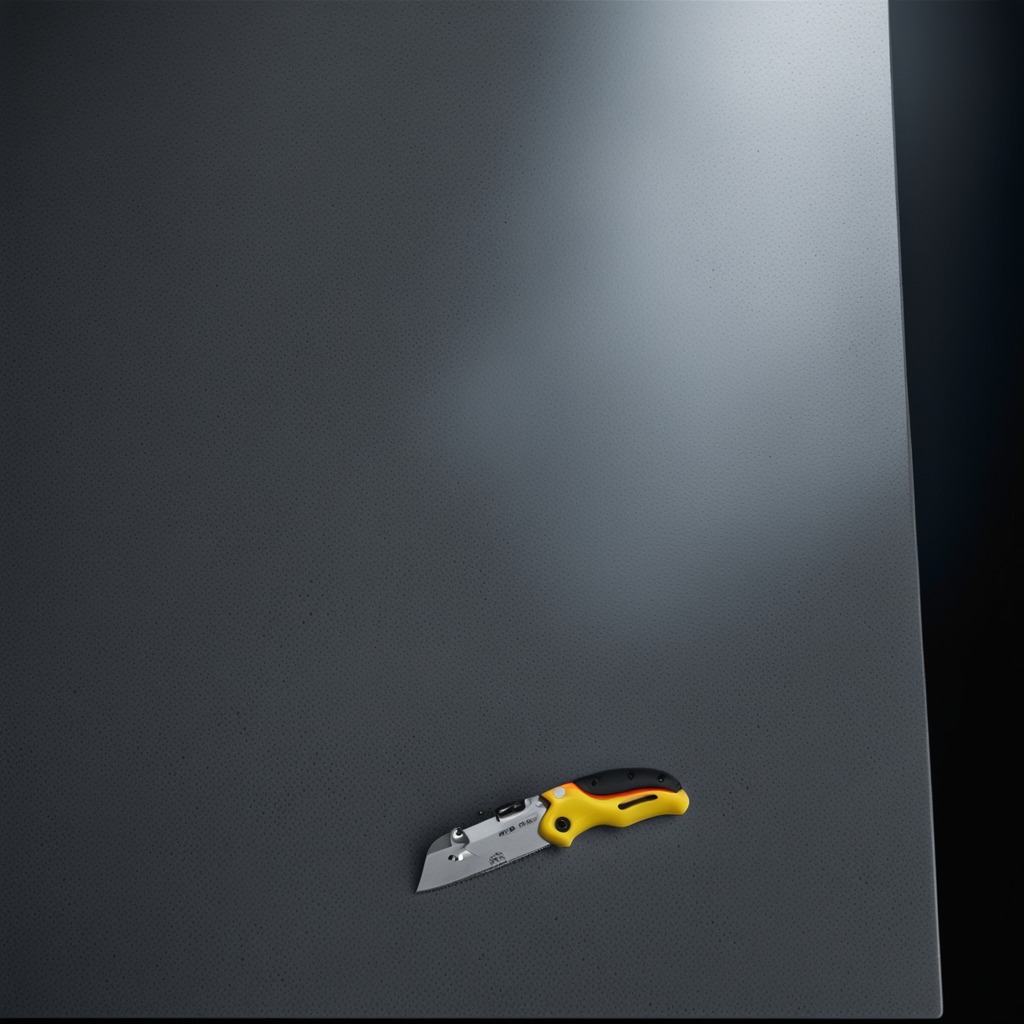
A utility knife lies on the clean granite table inside a workshop at night dim ambient light soft shadows worn but